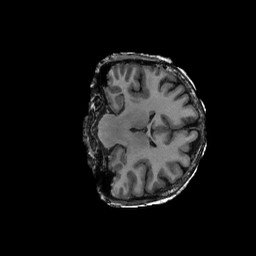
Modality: T1w
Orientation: coronal
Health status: ill
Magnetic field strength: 3 T